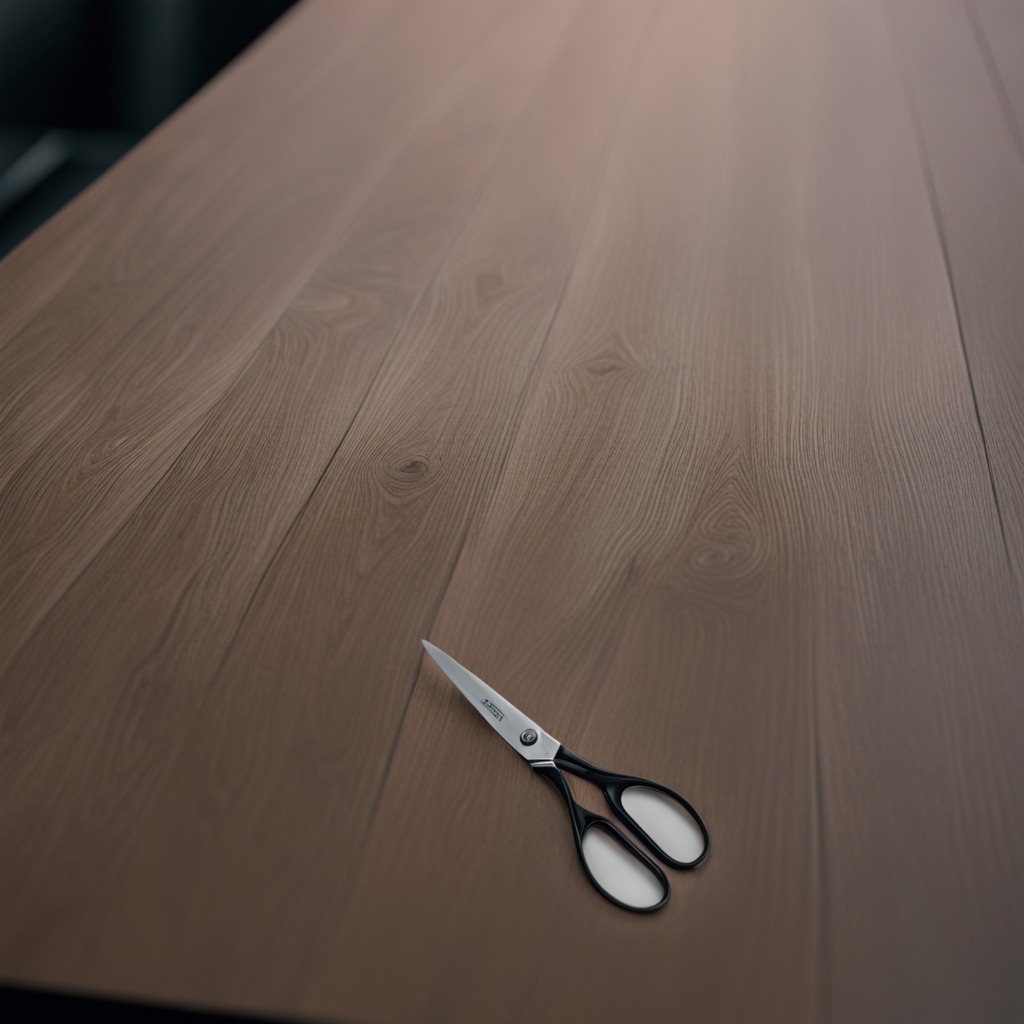
A scissor lying on the old table in a small garage at twilight.